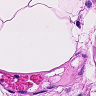
Metastatic tissue present: no